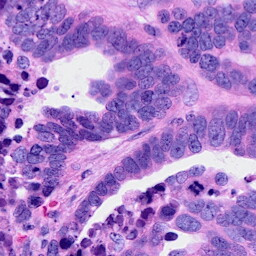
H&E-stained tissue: Ovarian